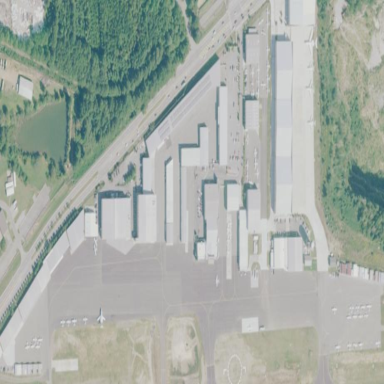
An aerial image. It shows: Apron at the airport.